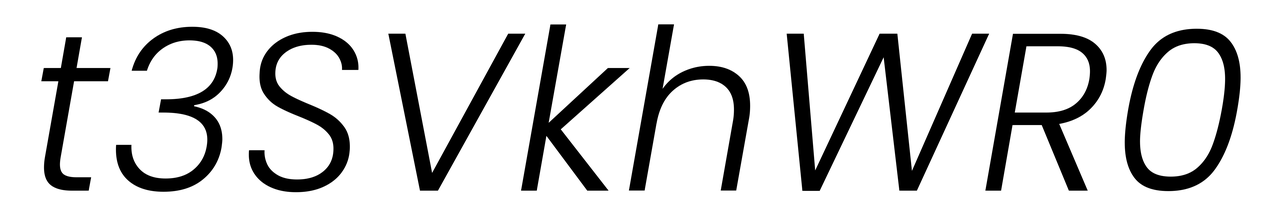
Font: Poppins-LightItalic